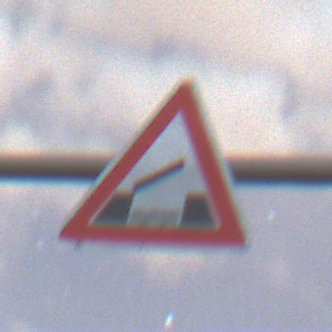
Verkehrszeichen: BeweglicheBruecke
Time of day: Night
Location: Outdoor (Nature)
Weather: Overcast
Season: NotSpecified
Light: Artificial